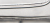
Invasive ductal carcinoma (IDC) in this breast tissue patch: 0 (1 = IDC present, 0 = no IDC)